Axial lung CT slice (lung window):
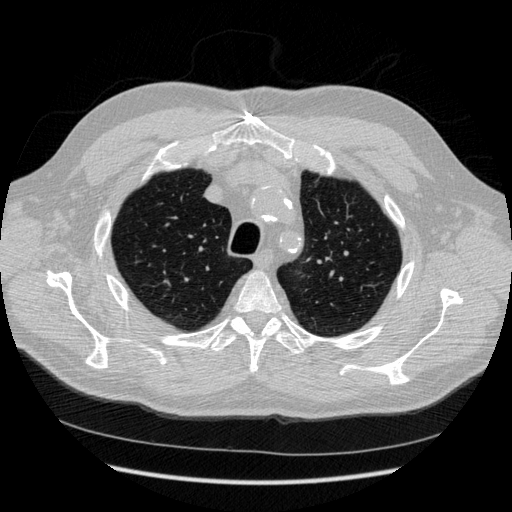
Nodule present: no